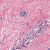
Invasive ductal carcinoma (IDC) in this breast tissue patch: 0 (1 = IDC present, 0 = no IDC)